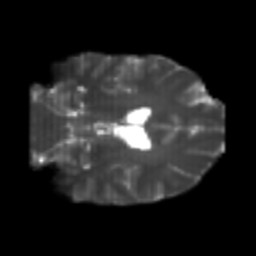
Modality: T2w
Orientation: coronal
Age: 26
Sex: male
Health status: healthy
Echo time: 0.074 s